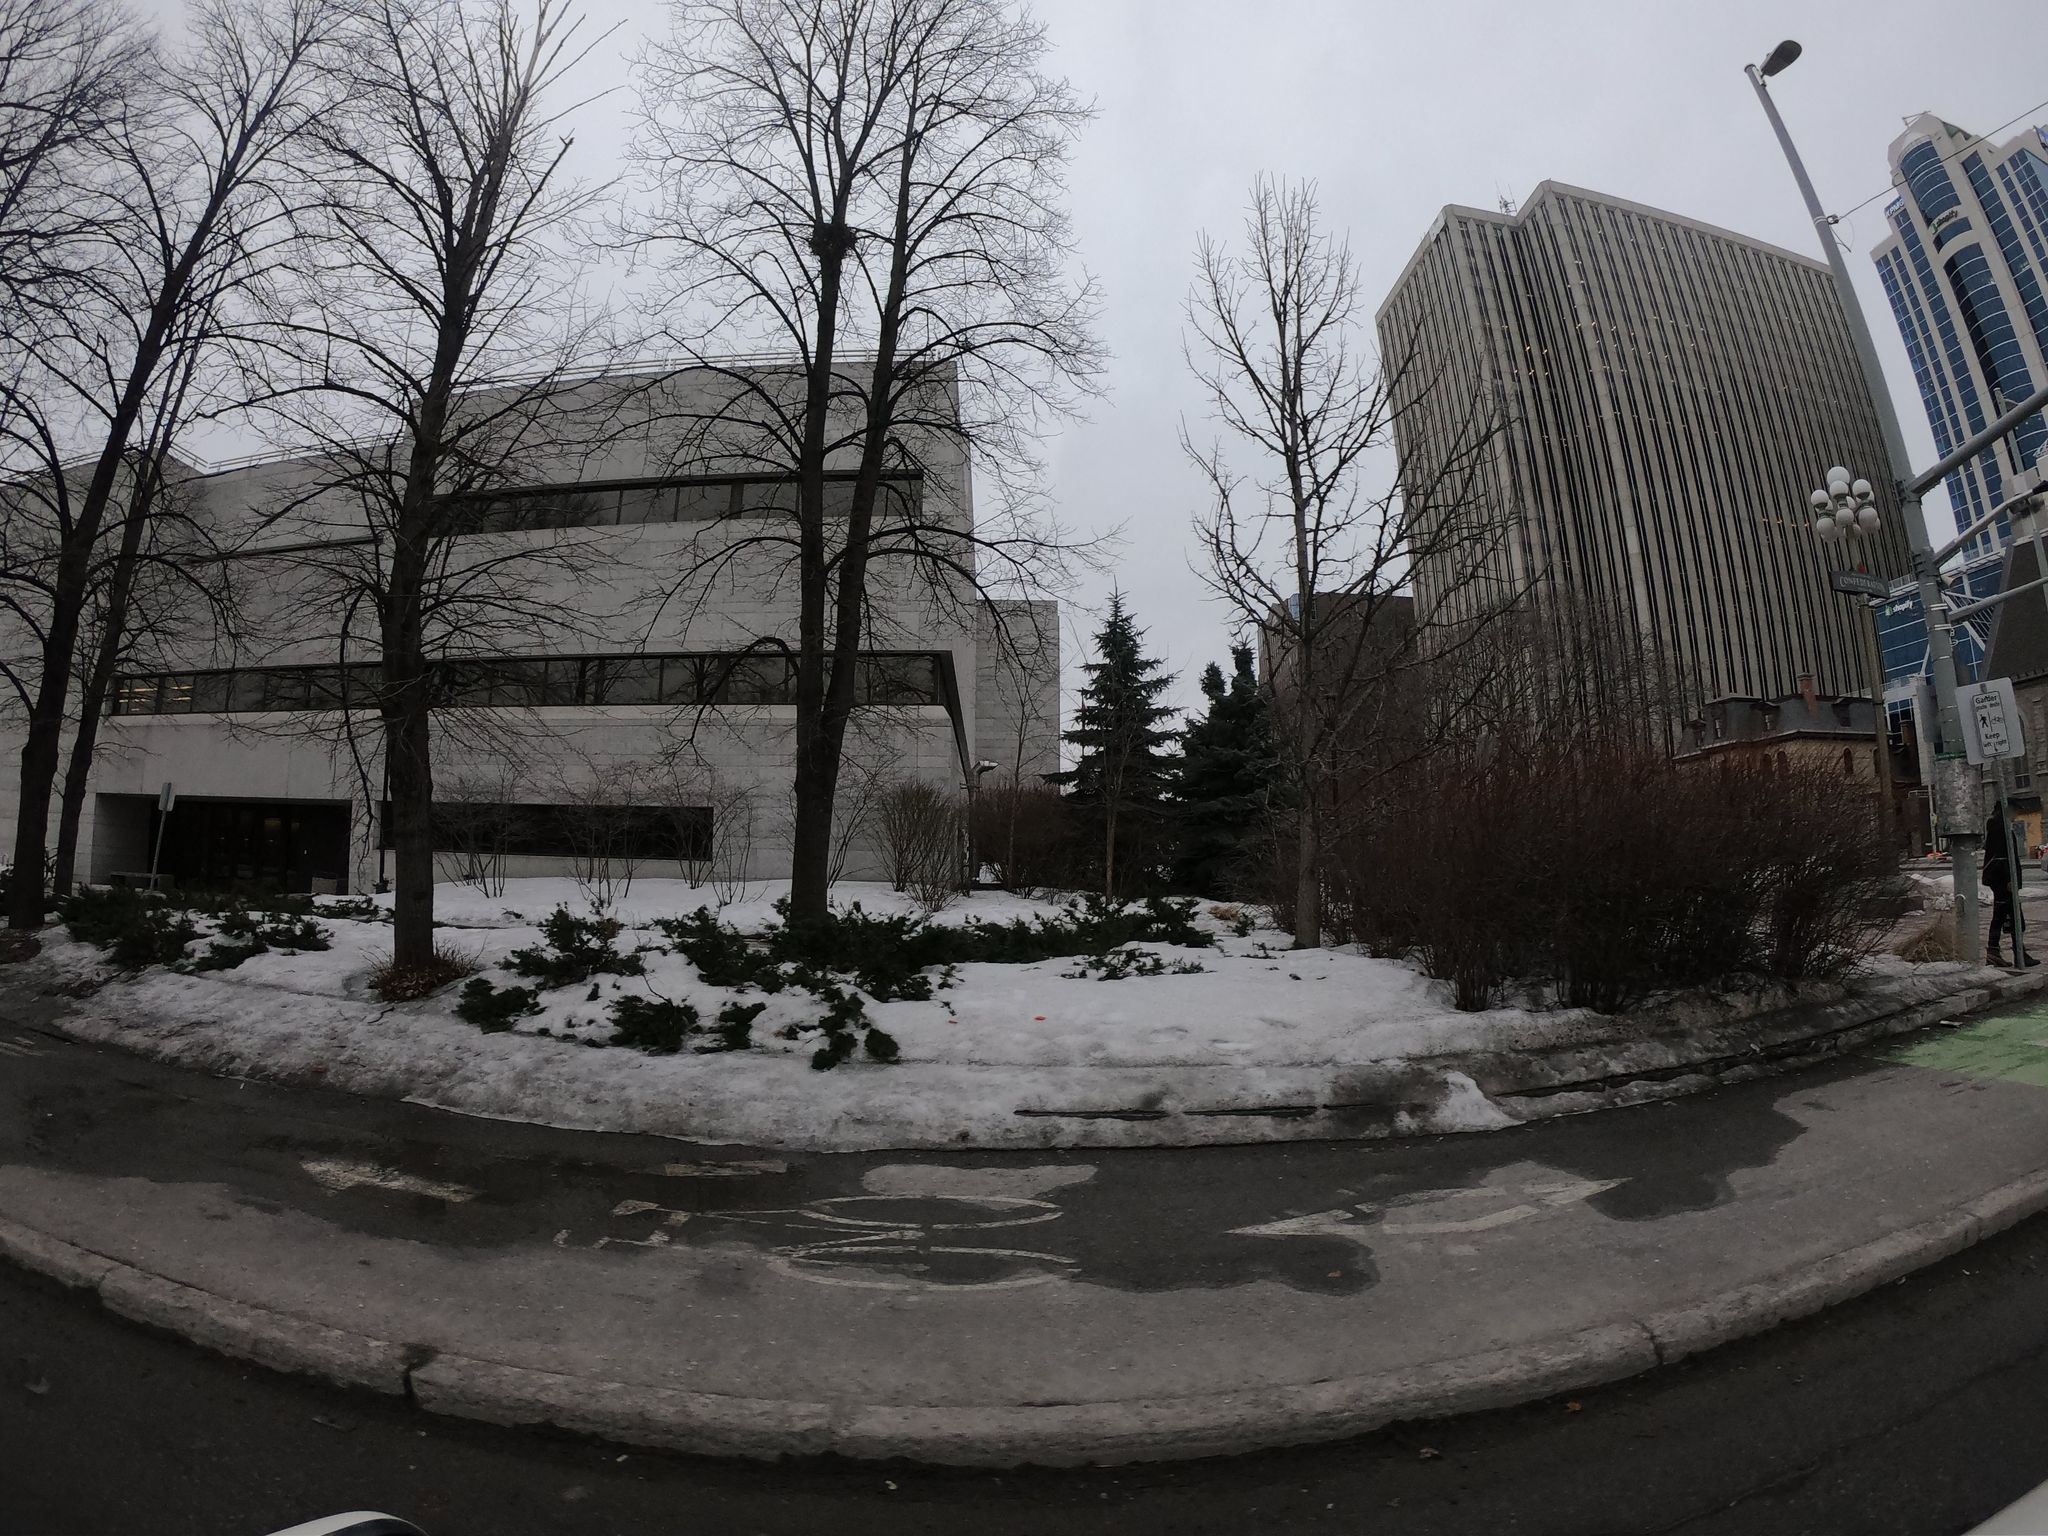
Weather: snowy
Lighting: day
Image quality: good
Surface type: cycling surface
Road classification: secondary
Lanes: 5
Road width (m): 1.5
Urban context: urban centre
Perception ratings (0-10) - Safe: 2.28, Lively: 4.21, Beautiful: 9.02, Boring: 1.97, Depressing: 4.5, Wealthy: 7.53